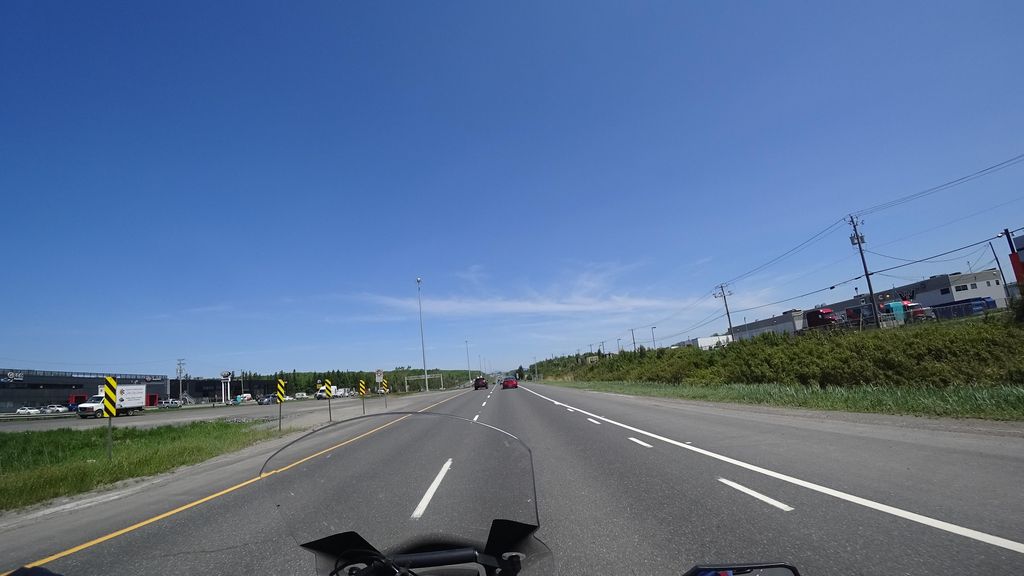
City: quebec_city